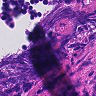
Metastatic tissue present: no